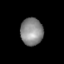
Tissue: skin
Cell type: Epithelial cells
Senescence score: 0.2836
Nuclear area (px): 598
Mean DAPI intensity: 137.467